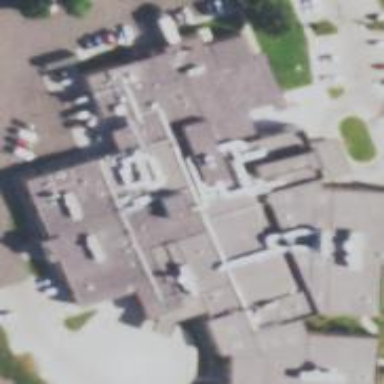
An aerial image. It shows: Hospital building.